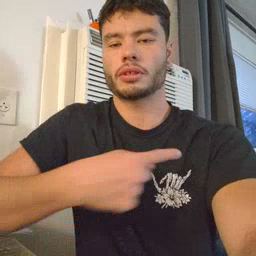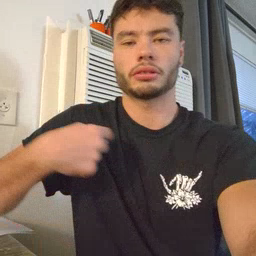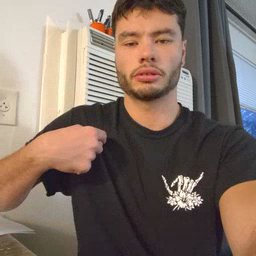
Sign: weus